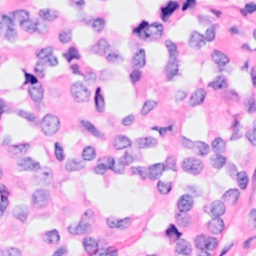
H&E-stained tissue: Breast